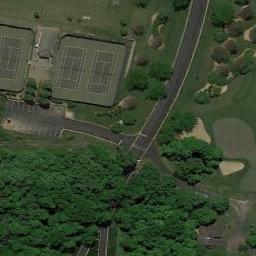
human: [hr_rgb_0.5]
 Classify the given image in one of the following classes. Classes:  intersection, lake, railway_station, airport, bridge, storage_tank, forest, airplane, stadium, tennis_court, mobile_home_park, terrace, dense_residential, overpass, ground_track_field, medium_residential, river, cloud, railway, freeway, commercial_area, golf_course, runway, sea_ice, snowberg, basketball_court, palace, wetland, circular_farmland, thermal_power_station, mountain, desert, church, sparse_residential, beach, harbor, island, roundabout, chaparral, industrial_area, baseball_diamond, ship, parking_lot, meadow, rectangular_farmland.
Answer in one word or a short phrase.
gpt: tennis_court